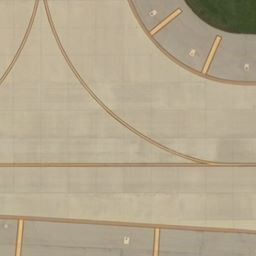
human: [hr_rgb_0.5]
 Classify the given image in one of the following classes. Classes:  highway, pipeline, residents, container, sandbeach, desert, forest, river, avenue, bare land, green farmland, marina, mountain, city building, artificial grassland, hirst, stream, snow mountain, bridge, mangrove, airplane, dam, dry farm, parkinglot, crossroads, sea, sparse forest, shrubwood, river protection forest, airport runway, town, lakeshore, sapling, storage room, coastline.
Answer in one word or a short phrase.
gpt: airport runway